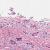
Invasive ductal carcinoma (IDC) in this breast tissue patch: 1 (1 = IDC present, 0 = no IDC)